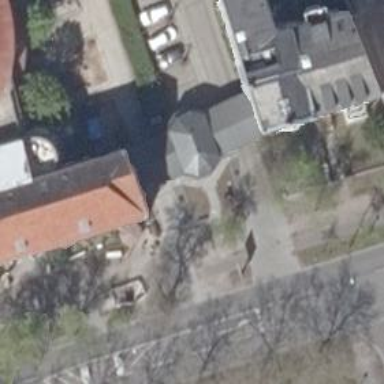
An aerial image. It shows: Café.